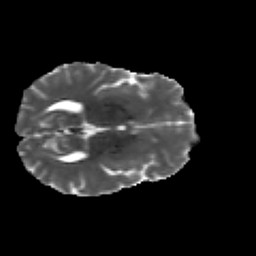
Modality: MD
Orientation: axial
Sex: male
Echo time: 0.114 s